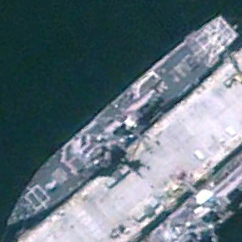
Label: destroyer